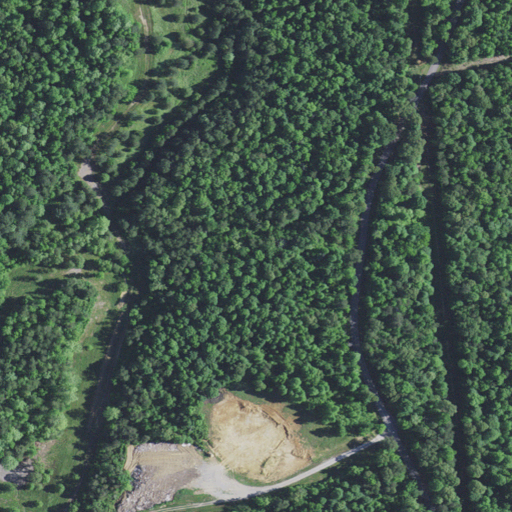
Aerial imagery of ridge(s) in Kentucky named Russell Ridge containing deciduous forest, mixed forest, and open development